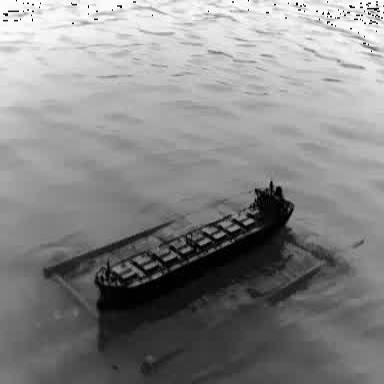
There is a liner in the infrared image.